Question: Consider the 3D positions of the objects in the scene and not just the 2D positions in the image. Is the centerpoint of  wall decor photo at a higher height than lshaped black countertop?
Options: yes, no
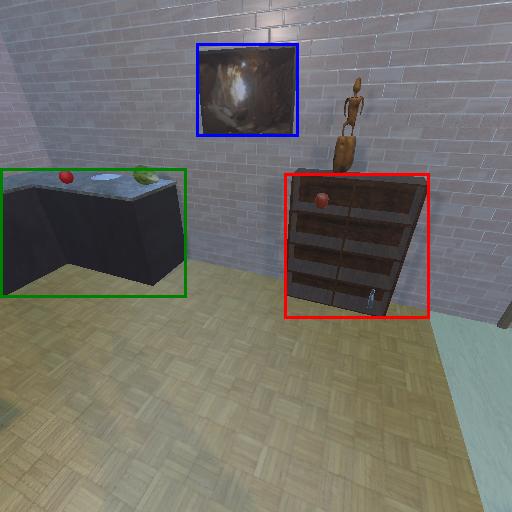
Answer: yes